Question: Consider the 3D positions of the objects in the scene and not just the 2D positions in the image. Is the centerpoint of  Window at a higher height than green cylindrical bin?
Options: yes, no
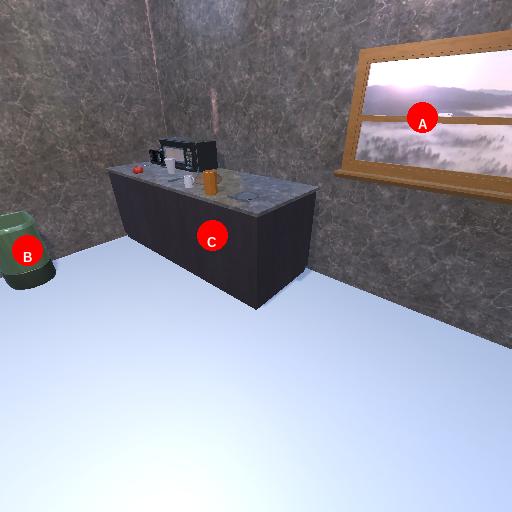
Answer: yes